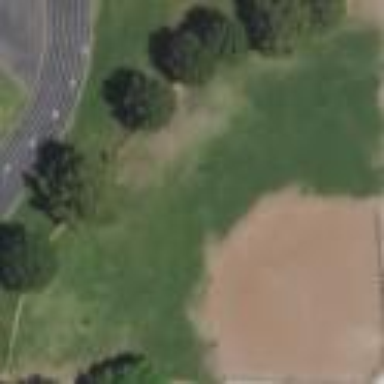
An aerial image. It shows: Baseball pitch for leisure land activities.